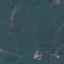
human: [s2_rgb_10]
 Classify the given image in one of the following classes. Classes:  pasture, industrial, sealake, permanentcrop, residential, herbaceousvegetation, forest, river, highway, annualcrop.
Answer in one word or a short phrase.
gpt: Pasture